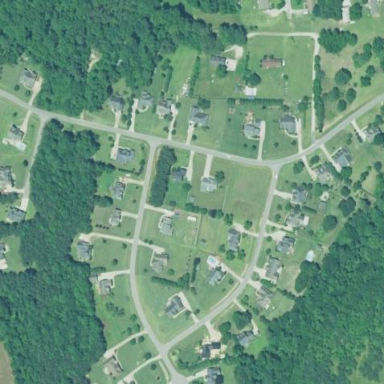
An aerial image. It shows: Residential area within neighborhood.